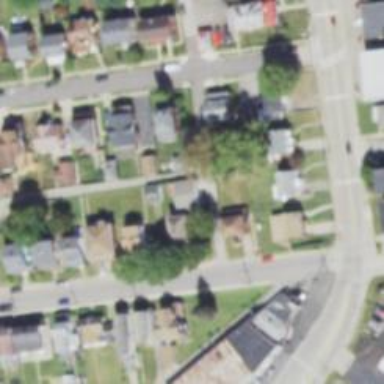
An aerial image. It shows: Alley classified as service road.